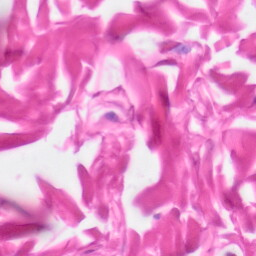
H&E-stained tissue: Skin